Interaction volume radius: 10 \u00c5
Interaction volume height: 10 \u00c5
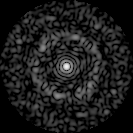
Disorder parameter: 0.809